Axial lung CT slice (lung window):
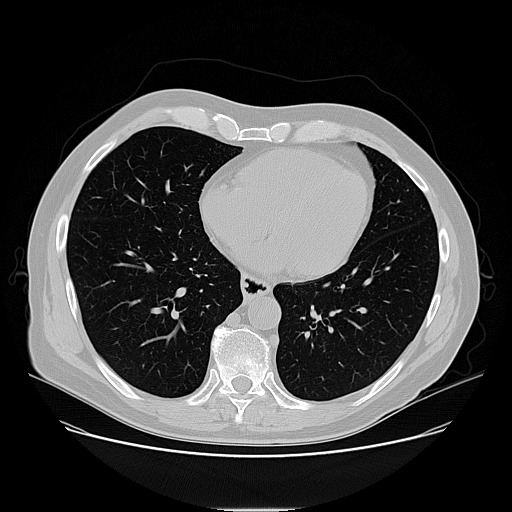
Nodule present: no